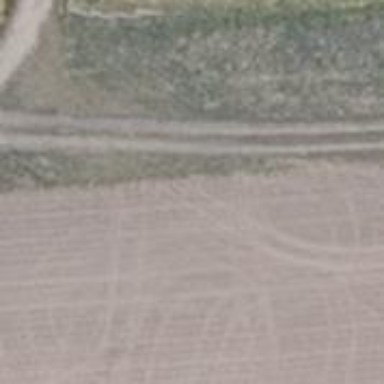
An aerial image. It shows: Ground track with tracktype of grade4.